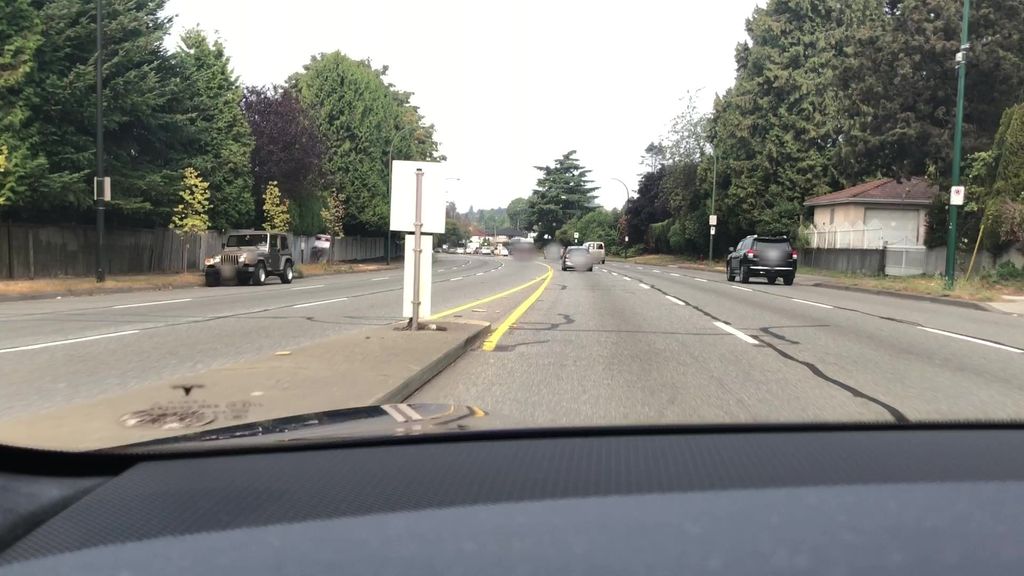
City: vancouver